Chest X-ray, AP view. Patient: 51 years old, sex F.
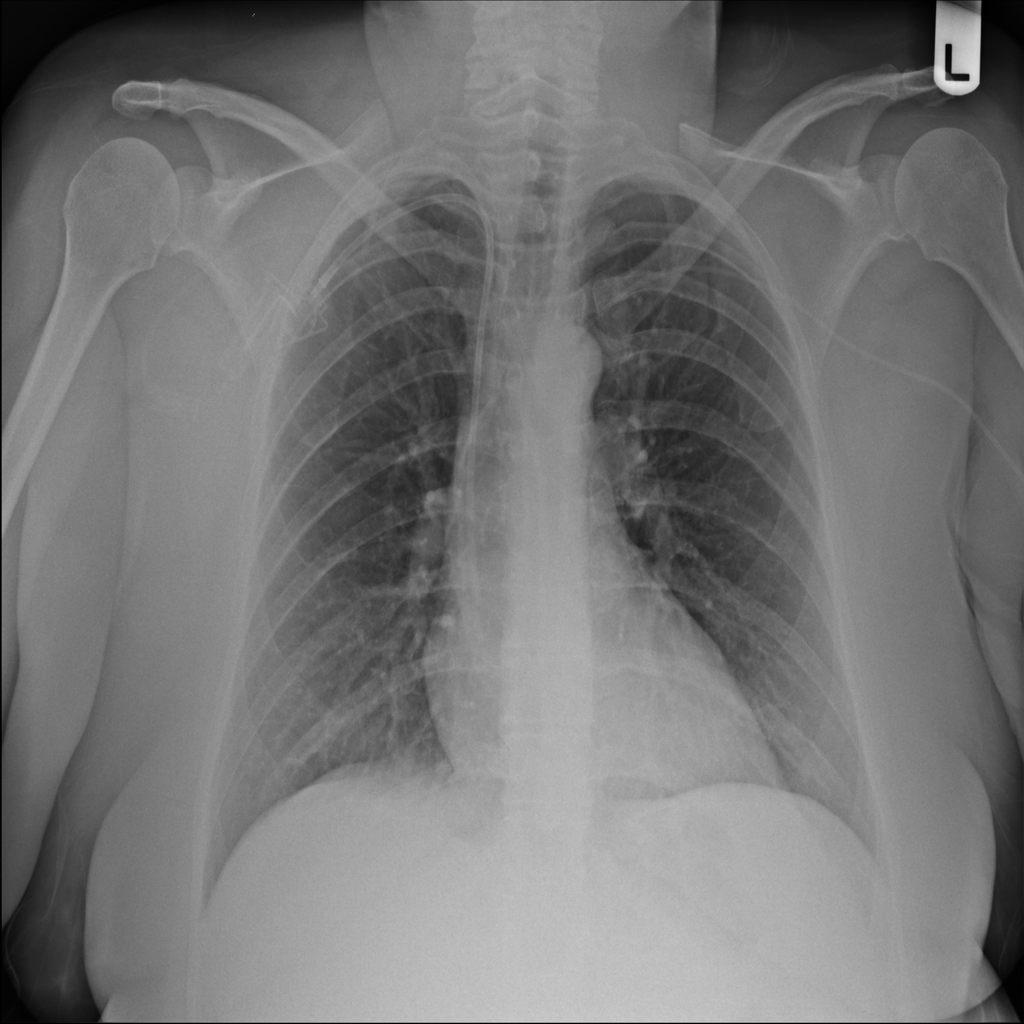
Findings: No Finding